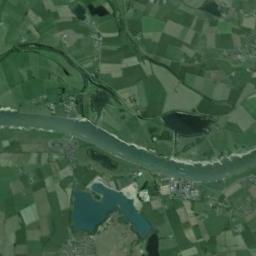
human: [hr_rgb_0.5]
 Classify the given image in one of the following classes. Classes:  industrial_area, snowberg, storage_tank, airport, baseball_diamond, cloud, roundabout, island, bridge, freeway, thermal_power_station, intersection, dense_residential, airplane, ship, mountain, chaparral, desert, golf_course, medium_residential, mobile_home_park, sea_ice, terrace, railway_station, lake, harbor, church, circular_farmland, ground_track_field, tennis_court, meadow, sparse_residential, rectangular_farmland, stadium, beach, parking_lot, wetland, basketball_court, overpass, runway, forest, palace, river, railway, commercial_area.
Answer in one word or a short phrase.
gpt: river